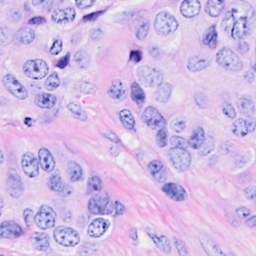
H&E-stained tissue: Breast